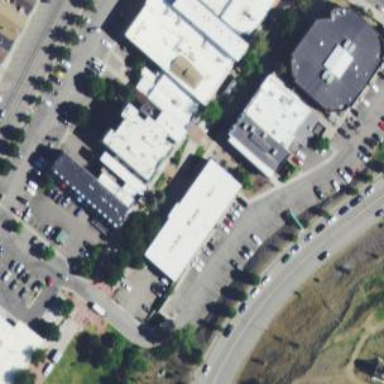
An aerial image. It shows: Building.